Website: macys
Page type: customer-info-address
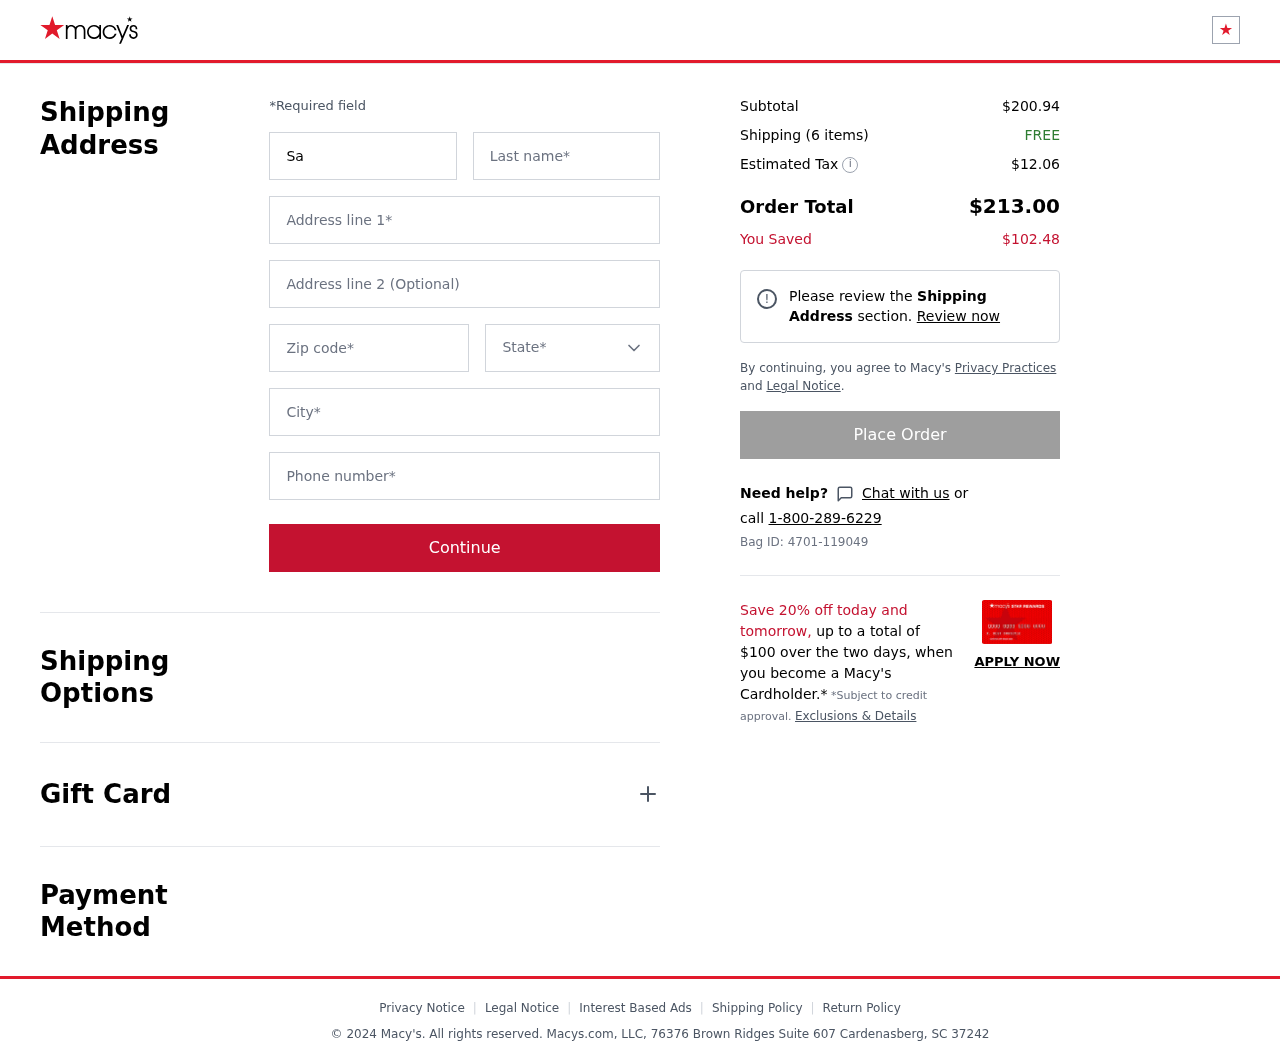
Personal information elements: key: PII_CITY
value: Cardenasberg
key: PII_FIRSTNAME
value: Sandra
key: PII_LASTNAME
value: Griffith
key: PII_PHONE
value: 5158630633
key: PII_POSTCODE
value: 37242
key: PII_STATE
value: South Carolina
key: PII_STREET
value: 76376 Brown Ridges Suite 607
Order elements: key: ORDER_SUBTOTAL
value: $200.94
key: ORDER_NUM_ITEMS
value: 6
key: ORDER_SHIPPING_COST
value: FREE
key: ORDER_TAX
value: $12.06
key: ORDER_TOTAL
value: $213.00
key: ORDER_SAVINGS
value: $102.48
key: ORDER_BAG_ID
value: Bag ID: 4701-119049